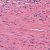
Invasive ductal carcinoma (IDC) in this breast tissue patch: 0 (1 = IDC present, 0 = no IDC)